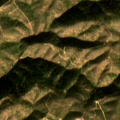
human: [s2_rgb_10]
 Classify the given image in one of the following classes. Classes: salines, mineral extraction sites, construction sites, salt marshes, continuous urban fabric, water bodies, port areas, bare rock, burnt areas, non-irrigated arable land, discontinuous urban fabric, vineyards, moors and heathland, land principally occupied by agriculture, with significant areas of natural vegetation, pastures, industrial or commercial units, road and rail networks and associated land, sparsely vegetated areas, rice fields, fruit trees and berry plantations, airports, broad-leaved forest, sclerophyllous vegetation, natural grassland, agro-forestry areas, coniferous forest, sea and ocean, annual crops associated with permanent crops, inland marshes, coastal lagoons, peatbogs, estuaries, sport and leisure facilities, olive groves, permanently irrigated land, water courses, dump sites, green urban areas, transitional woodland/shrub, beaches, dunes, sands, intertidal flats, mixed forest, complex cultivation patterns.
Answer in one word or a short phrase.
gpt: broad-leaved forest, sclerophyllous vegetation, transitional woodland/shrub